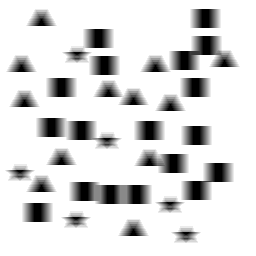
Squares: 18
Triangles: 12
Stars: 6
Total shapes: 36